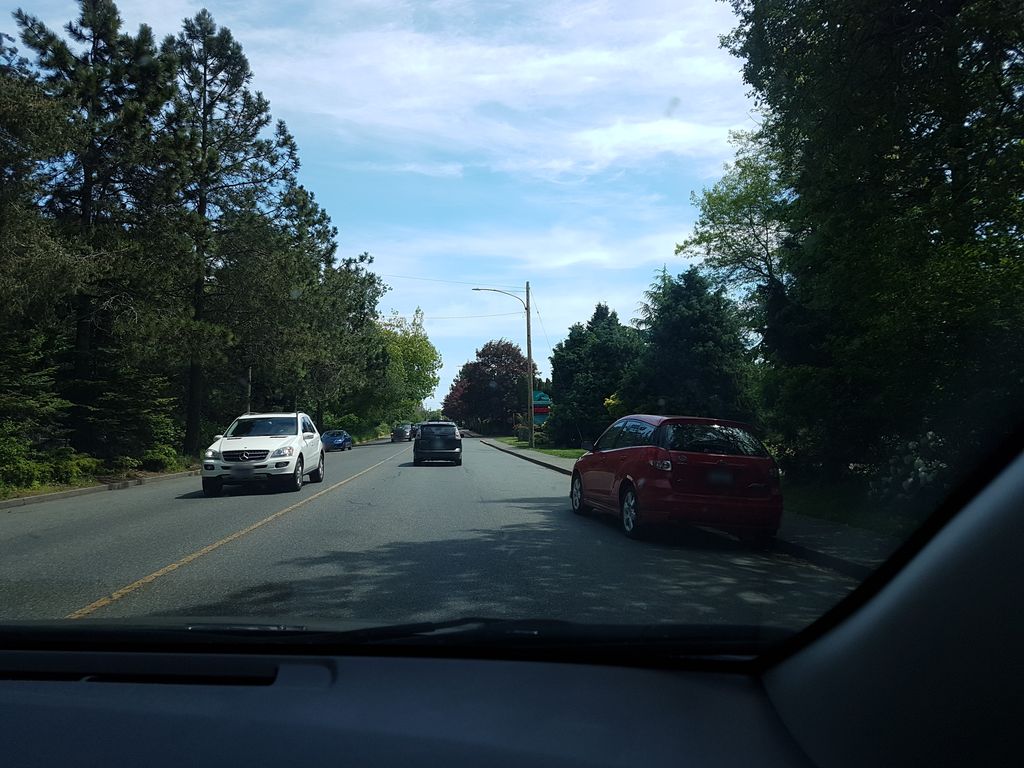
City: victoria